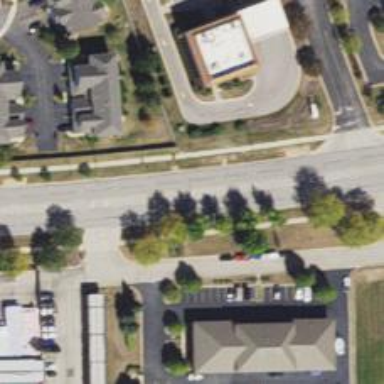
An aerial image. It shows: Secondary road with asphalt surface and separate sidewalk.